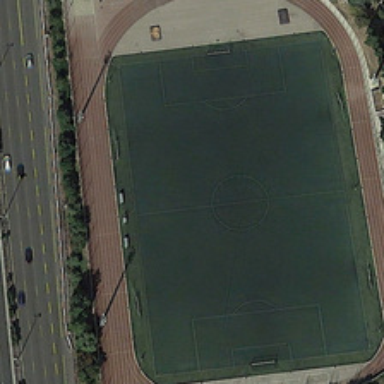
A playground with a football field in it is near a road and some green trees .